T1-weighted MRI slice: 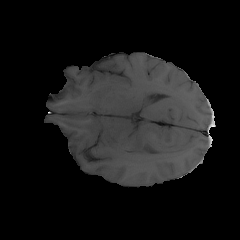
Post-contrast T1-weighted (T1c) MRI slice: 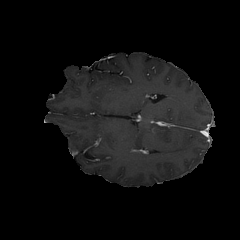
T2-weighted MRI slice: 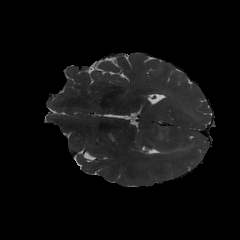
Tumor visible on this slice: yes